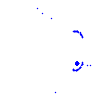
Particle: pion